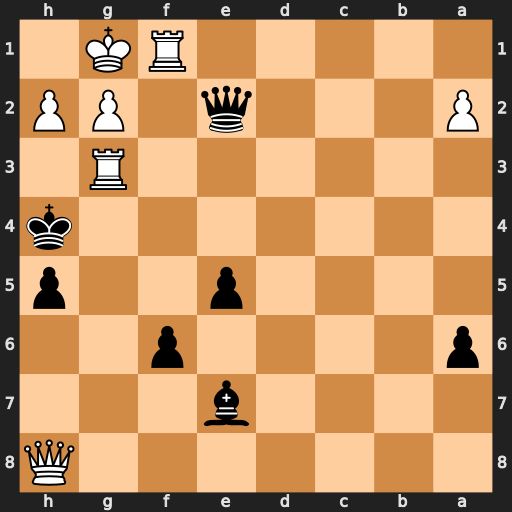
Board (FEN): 7Q/4b3/p4p2/4p2p/7k/6R1/P3q1PP/5RK1
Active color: b
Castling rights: -
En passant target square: -
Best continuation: Bc5+ Re3 Bxe3+ Kh1 Qxf1#